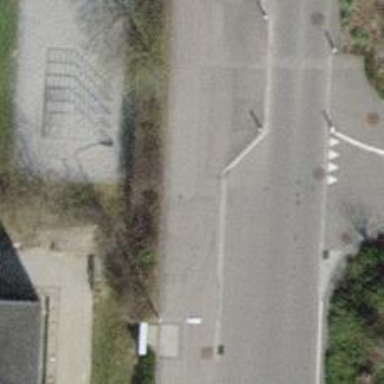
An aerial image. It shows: Sidewalk.